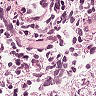
Metastatic tissue present: no